Question: Basically; I am on the Announcements page of a Client Control Panel, and I need to show the First Name of whoever made that announcement. I have their contact ID.
'''
$res = mysql_query("SELECT * FROM announcements ORDER BY id DESC LIMIT 3;") or log_e();
/* Returns:
Array {
['id'] = 1
['poster_id'] = 1
['when'] = CURRENT_TIMESTAMP
['title'] = "Example Announcement"
['message'] = "..."
}
*/
'''
An excerpt from the UML design document is as follows:

I have the "poster", which relates to the "id" in "users"... The "main_contact" from "users" relates to the "id" in contacts. Therefore I know I need to 'join users on users.id = poster' , and ... 'join contacts on contacts.id = users.main_contact' ? But what would the whole query look like?
'''
SELECT announcements.*, contacts.name_first FROM announcements
LEFT JOIN users on users.id = announcements.poster
LEFT JOIN contacts on contacts.id = users.main_contact
ORDER BY announcements.id DESC LIMIT 3;
'''
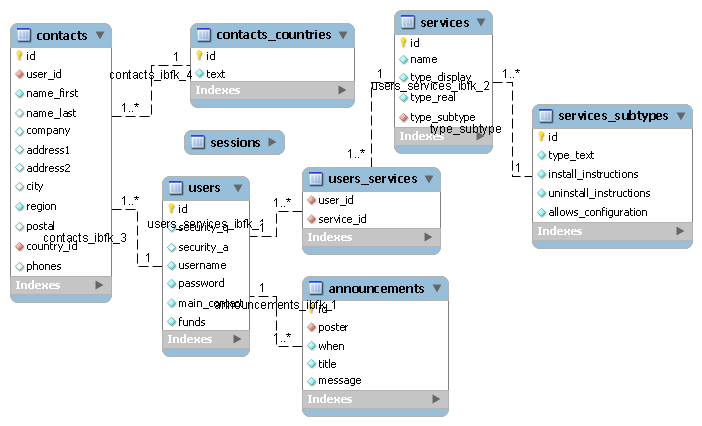
Answer: Roughly:
'''
SELECT a.*, c.[name_first]
FROM announcements a
LEFT JOIN users b on a.id = b.poster
LEFT JOIN contacts c on c.id = b.main_contact
ORDER BY a.id DESC LIMIT 3;
'''